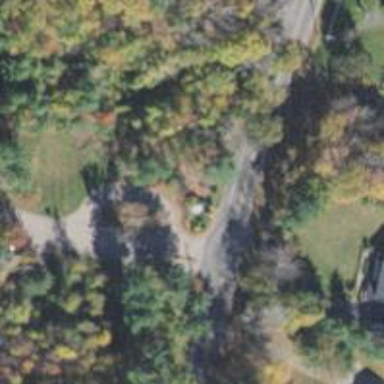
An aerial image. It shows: Residential road.